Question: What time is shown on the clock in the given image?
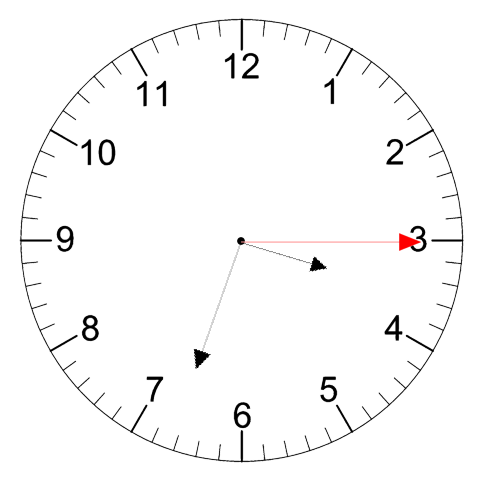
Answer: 03:33:15